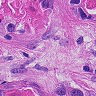
Metastatic tissue present: yes